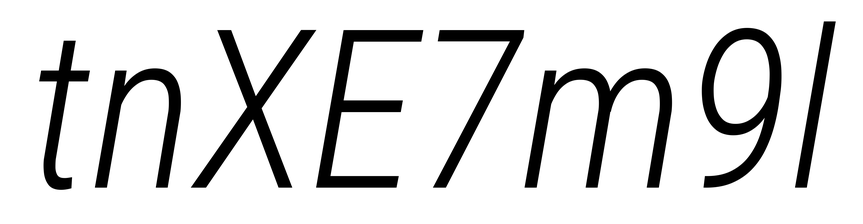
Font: Roboto-Italic_Condensed_Light_Italic